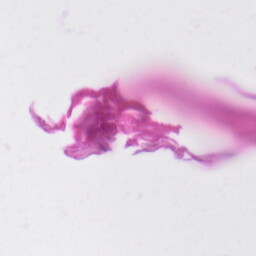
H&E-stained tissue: Skin